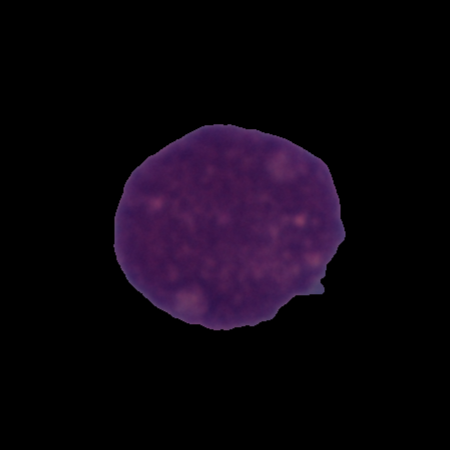
Label: cancer